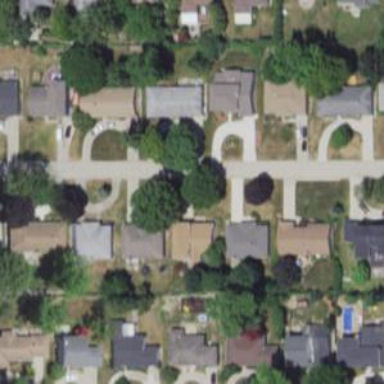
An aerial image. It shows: Driveway.